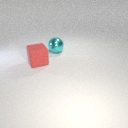
large cyan metal sphere to the right of large red rubber cube